Field crop: tomato
Growth stage: 1
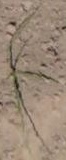
Species: cyperus